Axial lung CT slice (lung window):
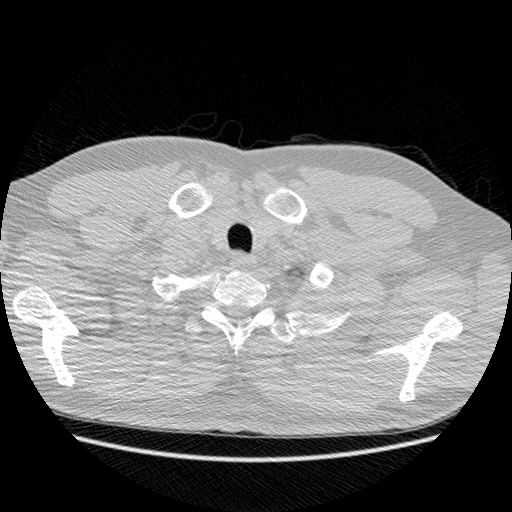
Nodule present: no